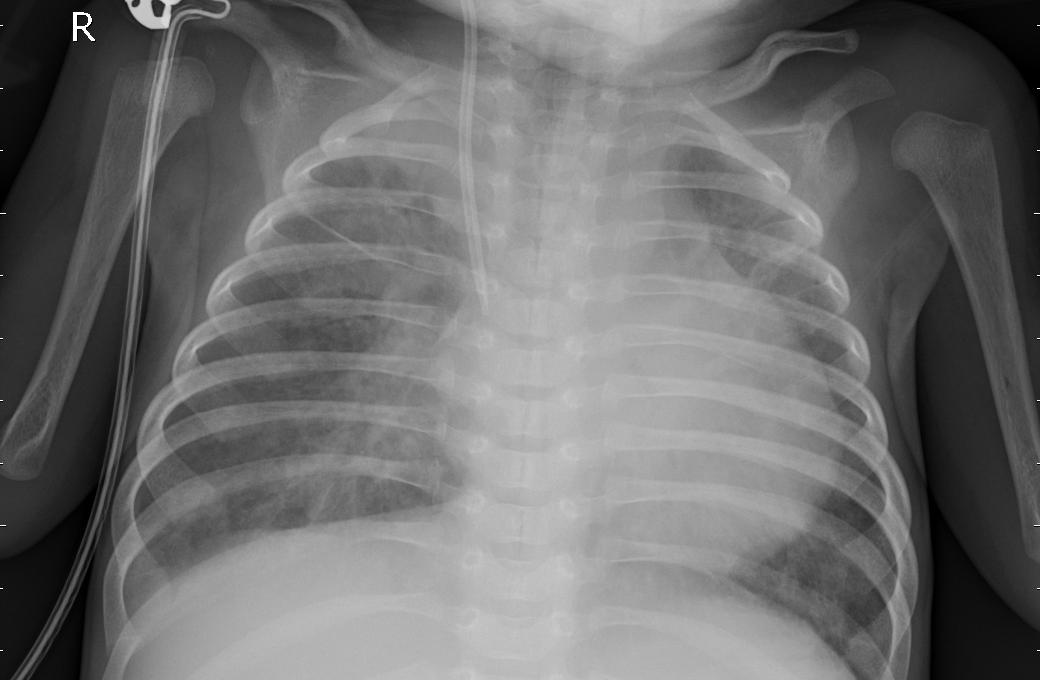
Diagnosis: PNEUMONIA